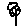
Label: flower